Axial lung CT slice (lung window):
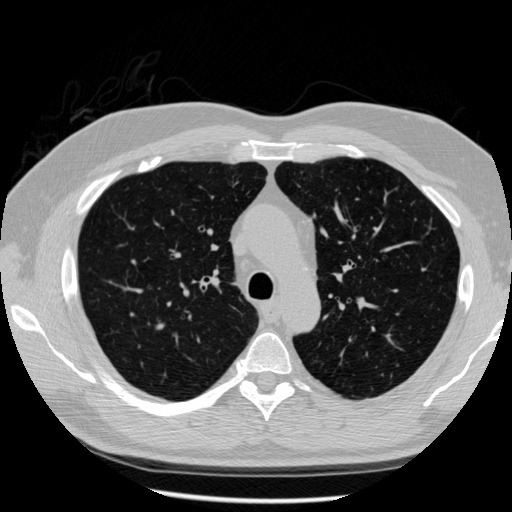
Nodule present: no